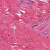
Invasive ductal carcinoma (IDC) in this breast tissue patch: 0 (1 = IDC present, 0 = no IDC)